Question: I have a following problem. I have a 'GridView' inside 'LinearLayout' as image below. I want to detect click event when user click at empty space of 'GridView', in the image, the location that I want is the red area and also inside the green area.
But I have following problems.
1. If I add onClickListener for GridView: error because Adapter cannot add click event.
2. If I add onItemClickListener for GridView: I just can detect where exist items (in the image is the white box)
3. If I add onClickListener for LinearLayout I just can detect click event on green area, not red area.
So how can I fix above problem.
@Edit: my layout looks like:
'''
<LinearLayout>
<GridView
android:layout_width="fill_parent"
android:layout_height="fill_parent"/>
</LinearLayout>
'''
Thanks :)

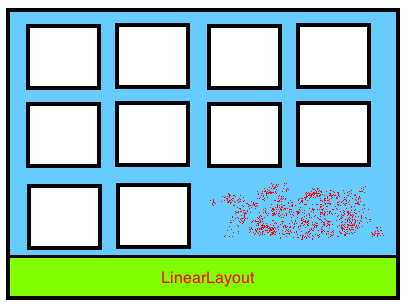
Answer: Since the parent LinearLayout can be assigned its own 'OnClickListener', the issue is only how to detect a click within the GridView that occurs outside of its child Views. You can subclass GridView and override the 'dispatchTouchEvent()' method to accomplish this. Using the 'pointToPosition()' method, we can determine if a touch event occurs outside of the child Views, and use an interface to notify a listener if it is. In the following example, the 'OnNoItemClickListener' interface provides that functionality.
'''
public class TouchyGridView extends GridView
{
// Depending on how you're creating this View,
// you might need to specify additional constructors.
public TouchyGridView(Context context, AttributeSet attrs)
{
super(context, attrs);
}
private OnNoItemClickListener listener;
public interface OnNoItemClickListener
{
public void onNoItemClick();
}
public void setOnNoItemClickListener(OnNoItemClickListener listener)
{
this.listener = listener;
}
@Override
public boolean dispatchTouchEvent(MotionEvent event)
{
// The pointToPosition() method returns -1 if the touch event
// occurs outside of a child View.
// Change the MotionEvent action as needed. Here we use ACTION_DOWN
// as a simple, naive indication of a click.
if (pointToPosition((int) event.getX(), (int) event.getY()) == -1
&& event.getAction() == MotionEvent.ACTION_DOWN)
{
if (listener != null)
{
listener.onNoItemClick();
}
}
return super.dispatchTouchEvent(event);
}
}
'''